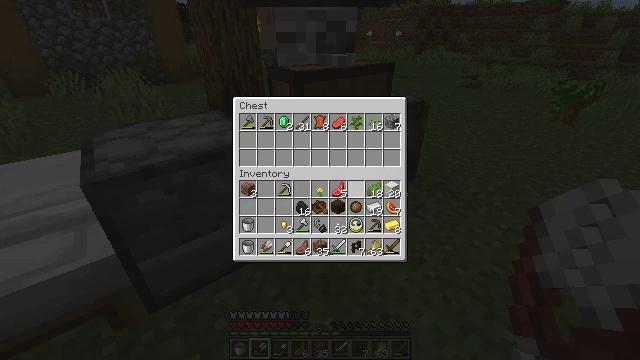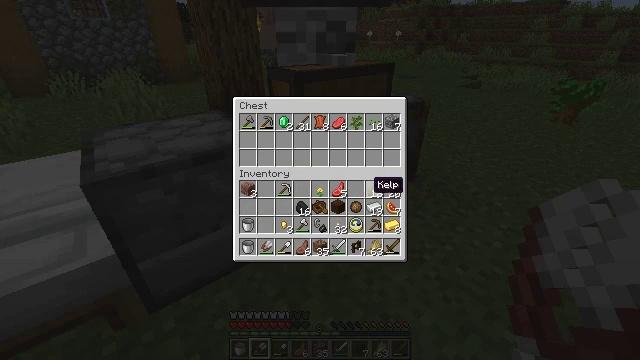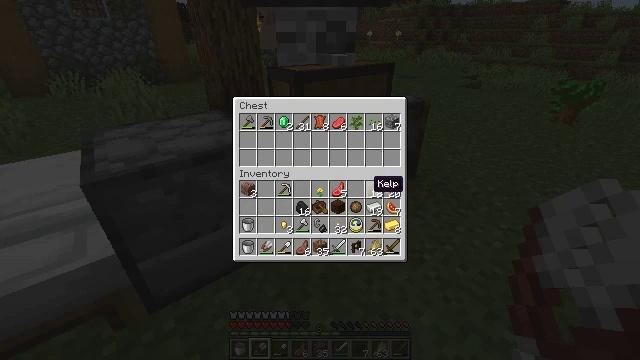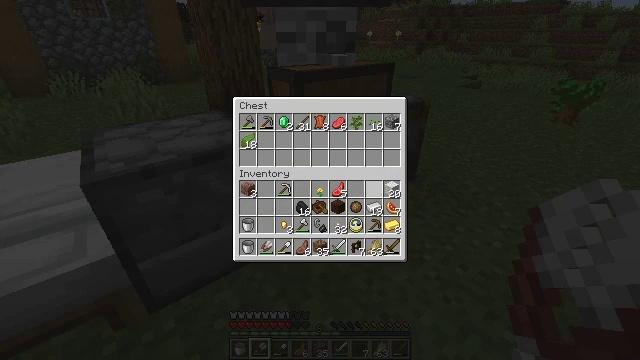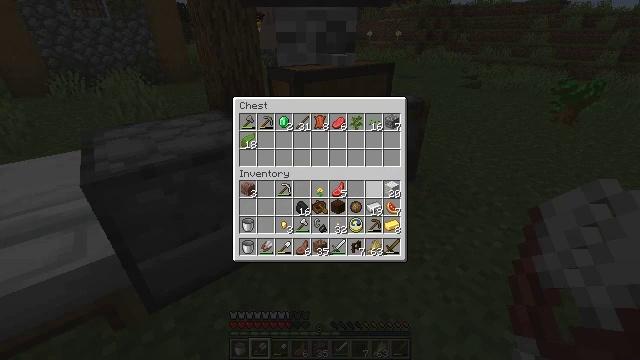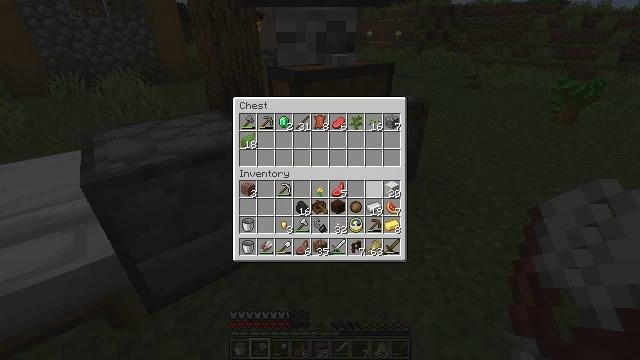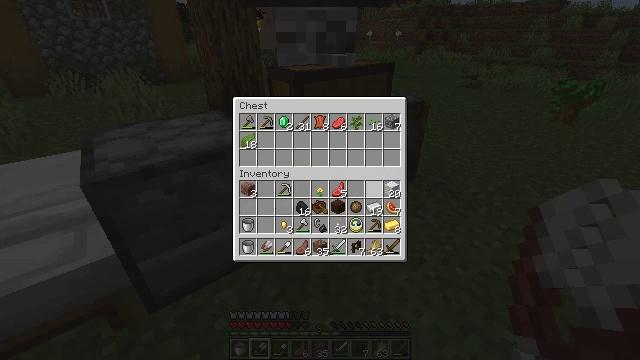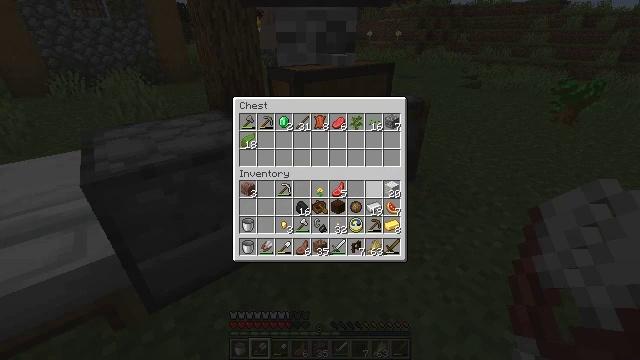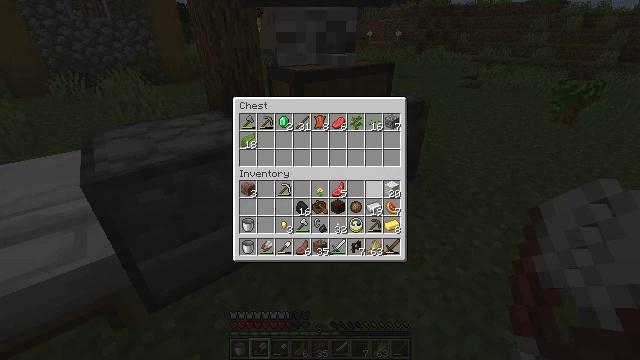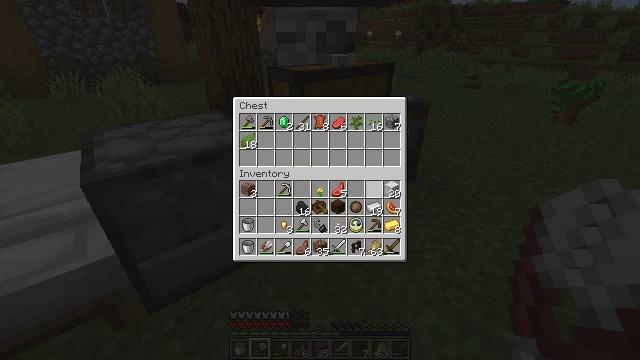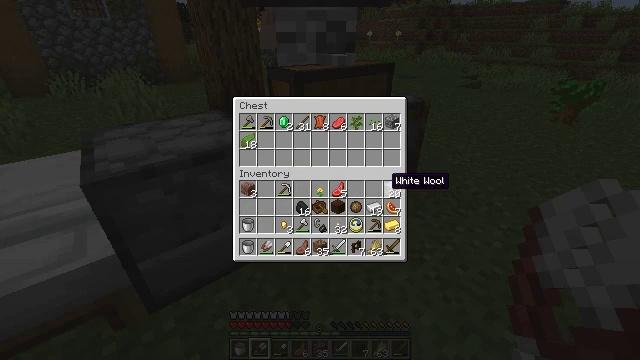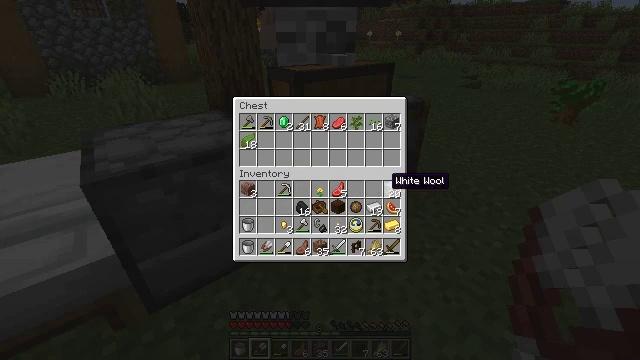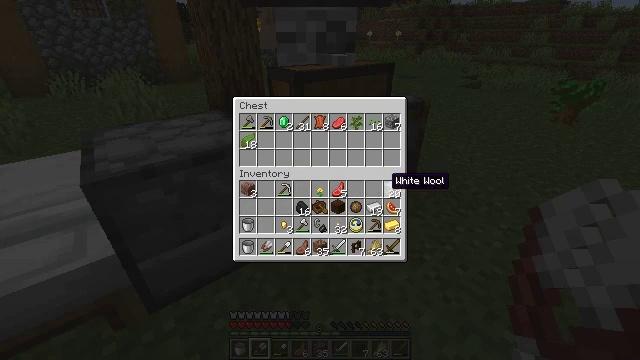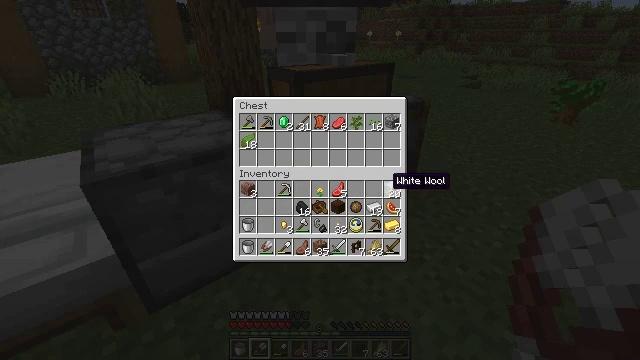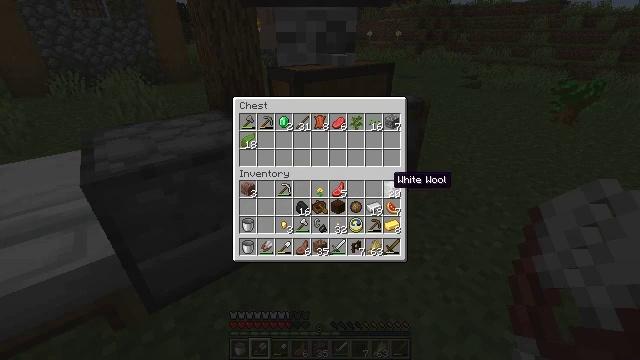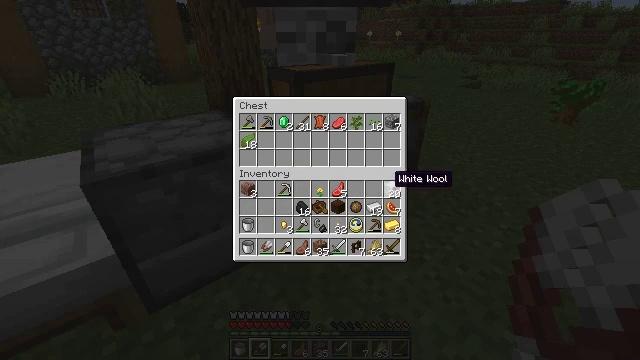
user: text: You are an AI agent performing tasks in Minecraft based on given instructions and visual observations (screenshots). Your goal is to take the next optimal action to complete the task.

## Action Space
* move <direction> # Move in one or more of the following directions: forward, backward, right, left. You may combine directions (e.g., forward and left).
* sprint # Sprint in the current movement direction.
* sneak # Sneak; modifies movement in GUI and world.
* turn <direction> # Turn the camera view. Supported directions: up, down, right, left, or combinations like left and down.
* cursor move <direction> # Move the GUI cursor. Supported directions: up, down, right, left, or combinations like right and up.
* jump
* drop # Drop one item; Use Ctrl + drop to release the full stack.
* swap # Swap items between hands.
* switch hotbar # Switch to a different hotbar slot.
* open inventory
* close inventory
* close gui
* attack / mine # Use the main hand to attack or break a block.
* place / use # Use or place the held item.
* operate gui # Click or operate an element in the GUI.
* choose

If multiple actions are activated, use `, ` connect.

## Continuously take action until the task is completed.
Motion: motion action
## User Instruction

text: Use your crafting table to make a white carpet.
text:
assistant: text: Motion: sneak
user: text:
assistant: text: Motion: sneak
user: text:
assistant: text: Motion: sneak, attack / mine
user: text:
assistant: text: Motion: sneak, attack / mine
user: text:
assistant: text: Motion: sneak, attack / mine
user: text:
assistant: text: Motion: sneak
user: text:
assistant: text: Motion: sneak
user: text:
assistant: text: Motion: sneak
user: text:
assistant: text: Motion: sneak
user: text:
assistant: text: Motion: sneak
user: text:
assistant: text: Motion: sneak
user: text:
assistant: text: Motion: sneak
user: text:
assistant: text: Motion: sneak
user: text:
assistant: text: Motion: sneak
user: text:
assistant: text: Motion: sneak
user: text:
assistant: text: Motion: sneak, attack / mine
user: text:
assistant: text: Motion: sneak, attack / mine
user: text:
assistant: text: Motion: sneak, turn down, attack / mine
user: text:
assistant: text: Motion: sneak
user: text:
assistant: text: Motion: sneak
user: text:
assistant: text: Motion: sneak
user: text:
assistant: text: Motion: sneak, attack / mine
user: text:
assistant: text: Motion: sneak, attack / mine
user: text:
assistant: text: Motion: sneak, attack / mine
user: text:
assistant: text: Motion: sneak, attack / mine
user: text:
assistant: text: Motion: sneak
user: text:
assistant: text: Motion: sneak
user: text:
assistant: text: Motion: sneak
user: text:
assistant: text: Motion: sneak
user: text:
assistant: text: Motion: sneak, turn right